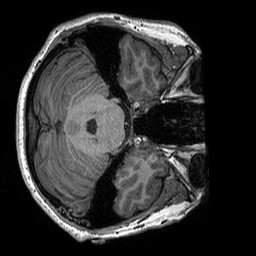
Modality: T1w
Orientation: axial
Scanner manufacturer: siemens
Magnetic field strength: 3 T
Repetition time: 2.3 s
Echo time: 0.00298 s